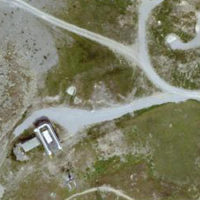
EUNIS habitat code: 31
Species observed at this site:
Eriophorum scheuchzeri
Botrychium lunaria